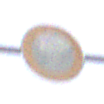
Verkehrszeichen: VerbotFahrzeugeAllerArt
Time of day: Midday
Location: Outdoor (Suburban)
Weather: Overcast
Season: NotSpecified
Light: Natural